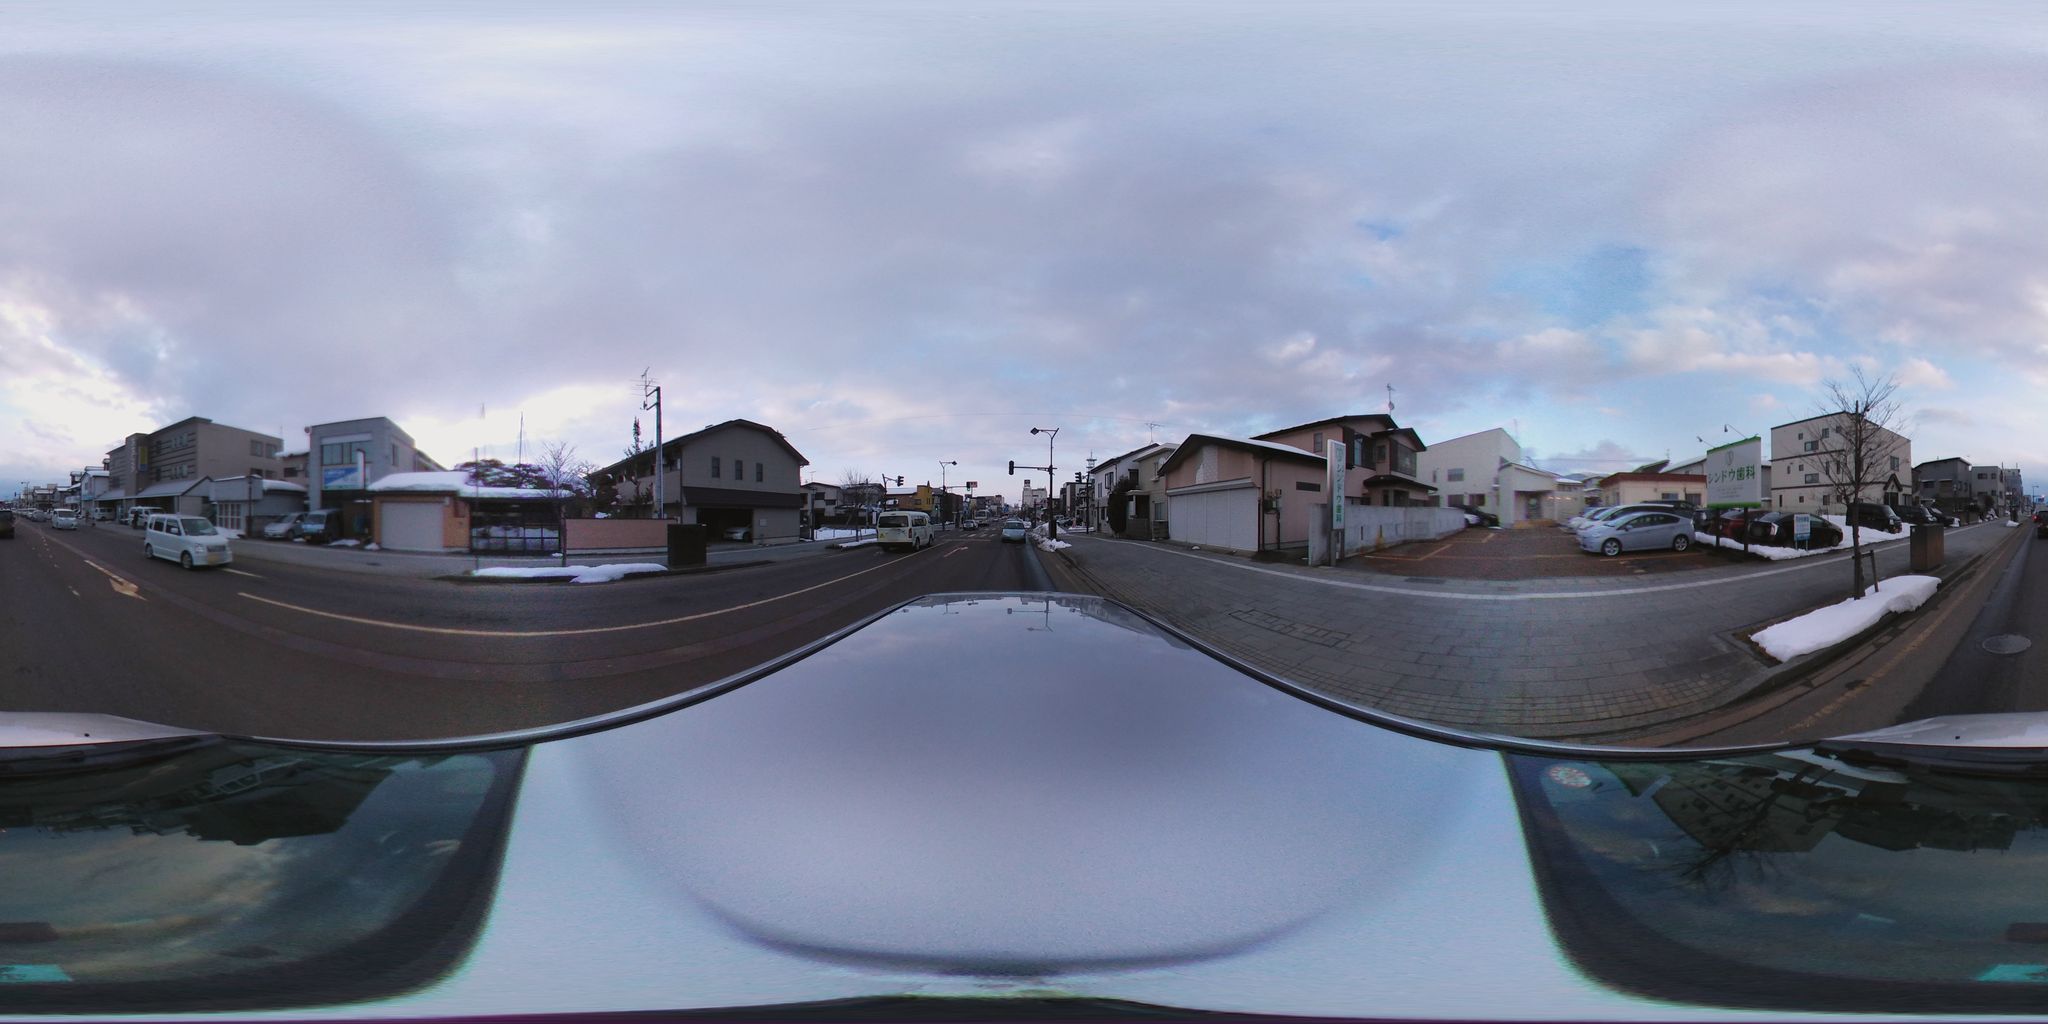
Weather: snowy
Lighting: day
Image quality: slightly poor
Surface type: driving surface
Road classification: footway
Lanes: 2.0
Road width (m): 4
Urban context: urban centre
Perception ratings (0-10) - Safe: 0.98, Lively: 6.14, Beautiful: 5.15, Boring: 7.87, Depressing: 5.19, Wealthy: 1.48